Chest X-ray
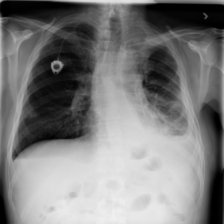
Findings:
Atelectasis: negative
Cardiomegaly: negative
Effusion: negative
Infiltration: negative
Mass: negative
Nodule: negative
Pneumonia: negative
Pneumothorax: negative
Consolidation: negative
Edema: negative
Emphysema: negative
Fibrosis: negative
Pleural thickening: positive
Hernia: negative